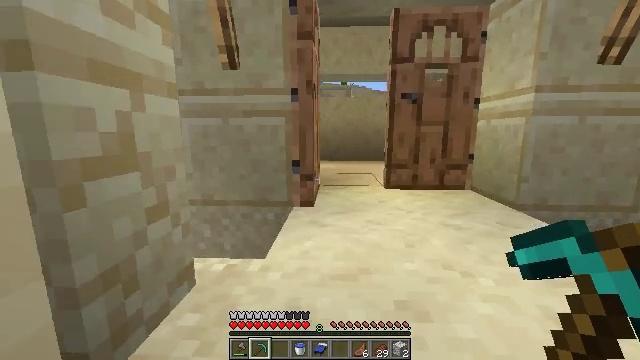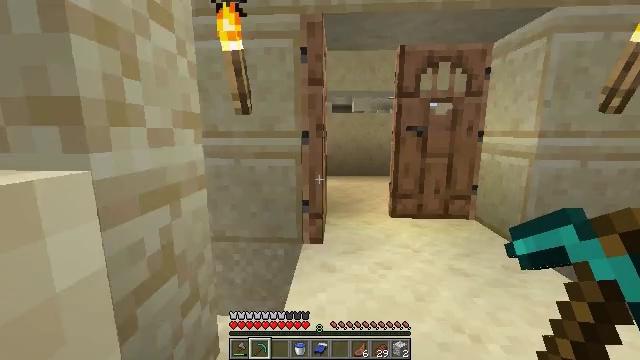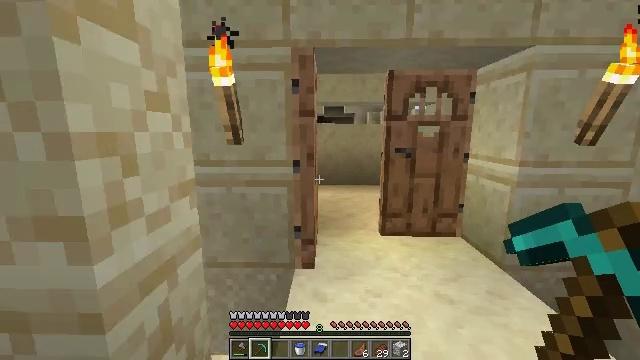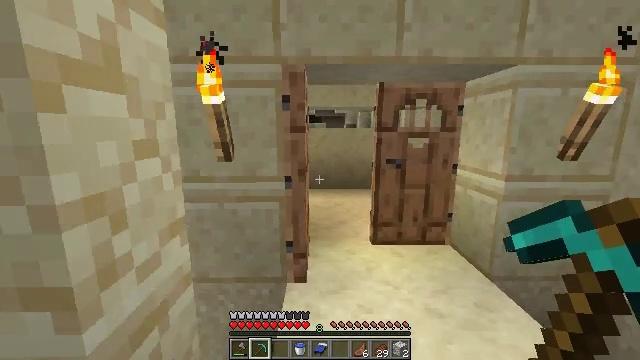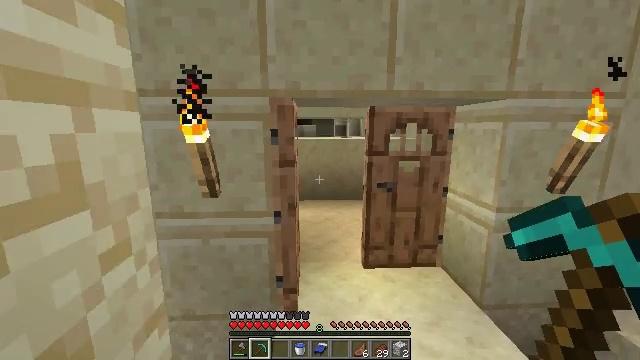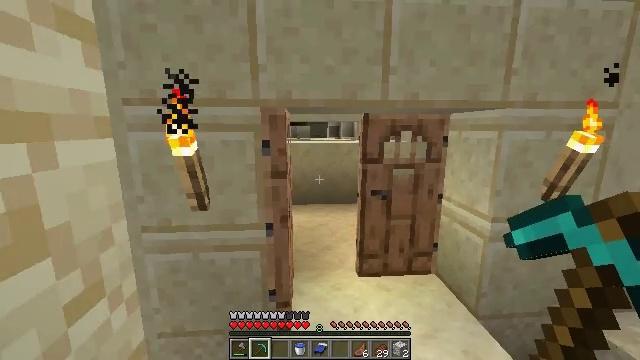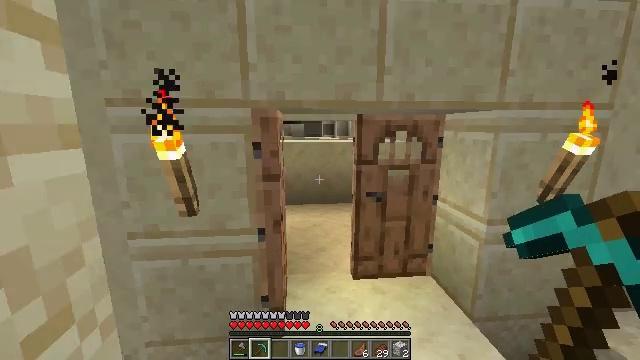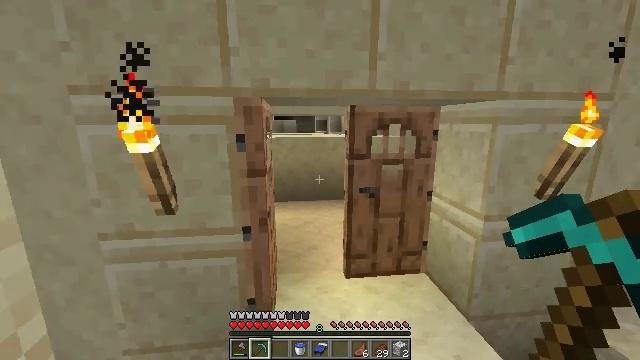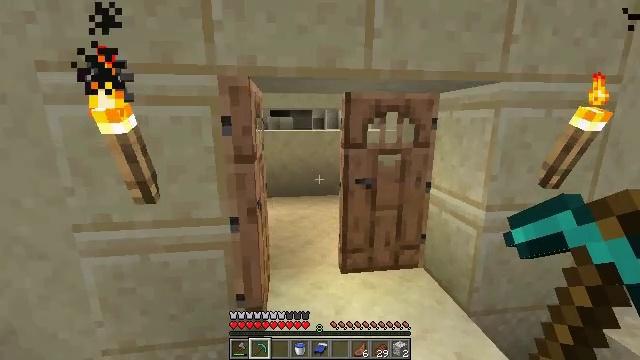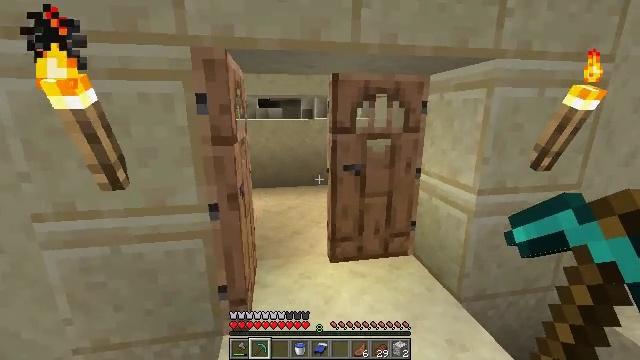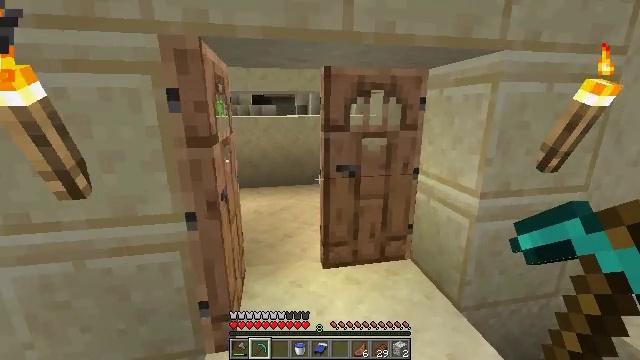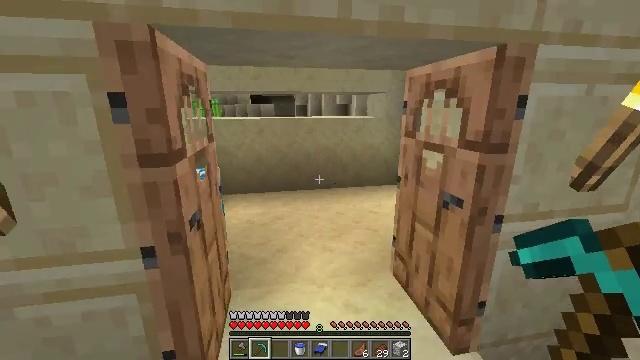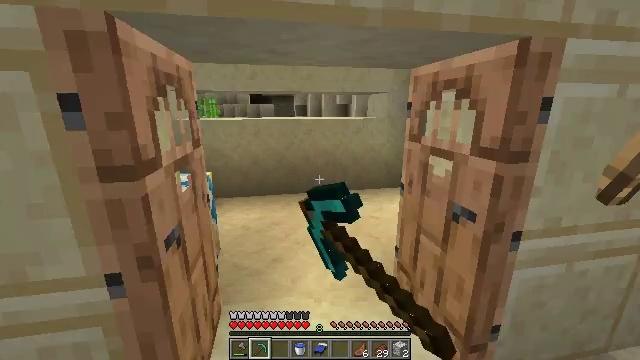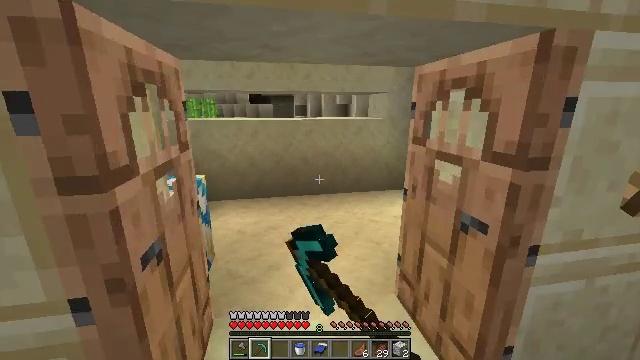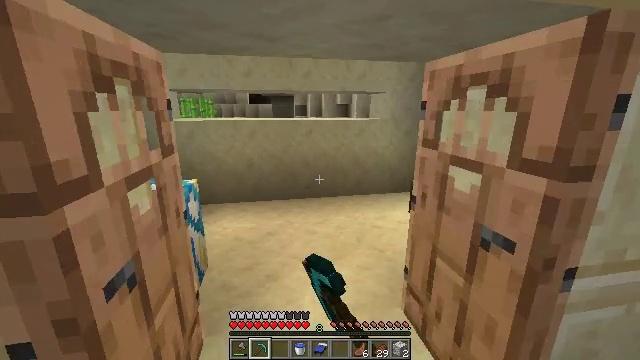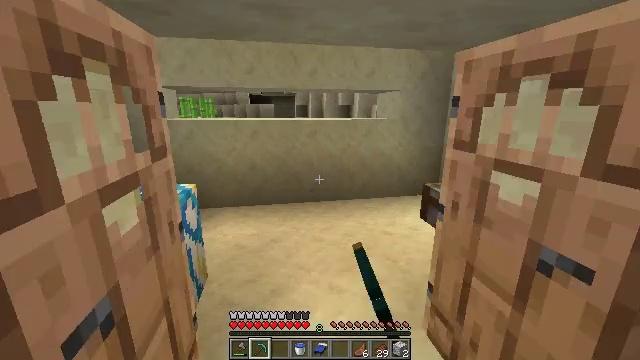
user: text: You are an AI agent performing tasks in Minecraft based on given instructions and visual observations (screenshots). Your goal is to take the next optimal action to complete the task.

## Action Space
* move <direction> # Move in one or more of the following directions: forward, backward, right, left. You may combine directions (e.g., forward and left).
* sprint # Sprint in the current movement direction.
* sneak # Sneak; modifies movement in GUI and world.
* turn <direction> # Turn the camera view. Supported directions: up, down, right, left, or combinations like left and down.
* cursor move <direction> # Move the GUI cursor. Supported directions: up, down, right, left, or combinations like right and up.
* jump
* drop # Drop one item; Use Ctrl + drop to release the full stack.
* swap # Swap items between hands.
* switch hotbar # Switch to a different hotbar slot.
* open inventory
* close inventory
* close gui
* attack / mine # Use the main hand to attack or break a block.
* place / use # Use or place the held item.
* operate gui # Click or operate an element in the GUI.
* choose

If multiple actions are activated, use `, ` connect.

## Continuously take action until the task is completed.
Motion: motion action
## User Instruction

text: Attack the jungle door to collect it.
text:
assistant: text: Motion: move forward and move left, jump
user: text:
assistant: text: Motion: move forward and move left, turn right, jump
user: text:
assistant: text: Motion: move forward and move left, turn right, jump
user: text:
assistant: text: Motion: move forward, turn right, jump
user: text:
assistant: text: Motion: move forward and move right, turn right
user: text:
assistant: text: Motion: move forward and move right, turn right
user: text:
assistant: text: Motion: move forward and move right, turn right
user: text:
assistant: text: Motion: move forward and move right
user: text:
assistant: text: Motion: move forward and move right, turn right and down
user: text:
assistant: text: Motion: move forward, turn right
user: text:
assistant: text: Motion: move forward, use / place
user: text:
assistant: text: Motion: move forward, use / place
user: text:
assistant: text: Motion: move forward, use / place
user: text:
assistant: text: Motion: move forward and move left
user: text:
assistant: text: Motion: move forward and move left
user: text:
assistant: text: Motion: move forward and move left
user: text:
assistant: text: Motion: move forward
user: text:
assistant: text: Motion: move forward, turn left and down
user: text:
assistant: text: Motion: move forward, turn left and down
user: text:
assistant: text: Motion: move forward, turn left and down
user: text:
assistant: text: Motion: move forward, turn left and down
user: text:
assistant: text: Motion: move forward and move right, turn left and down
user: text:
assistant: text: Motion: move forward and move right, turn left
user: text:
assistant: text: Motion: move right, turn left
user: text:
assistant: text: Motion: move right, turn left and down
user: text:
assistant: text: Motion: move right, turn left
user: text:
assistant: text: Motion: turn left
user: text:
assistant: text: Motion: turn left and up
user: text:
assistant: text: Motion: turn left
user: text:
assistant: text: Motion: turn left and up